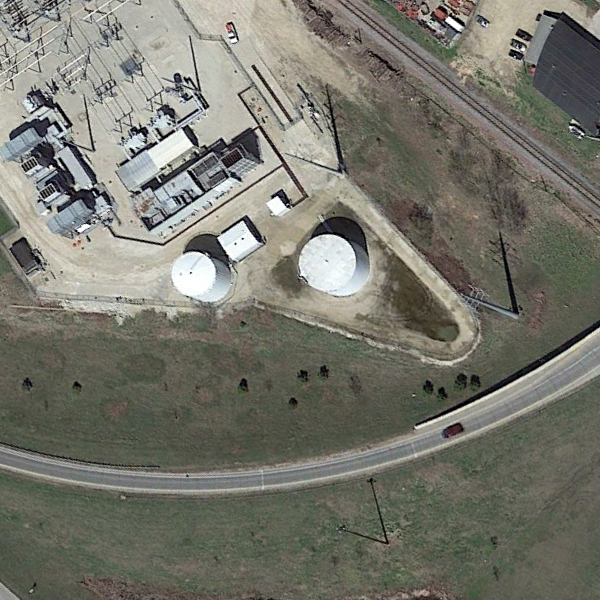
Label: StorageTanks